Question: I am trying to style some text in my Javafx application by making use of css. The effect I am trying to achieve is something like this:

I have the font, but it is just the effect that I am missing. This is what my '.css' file contains for the text.
'''
.progress-view .title {
-fx-font-family: "Bilbo Swash Caps";
-fx-font-size: 34px;
-fx-text-fill: white;
-fx-blend-mode: darken;
-fx-opacity: 0.8;
-fx-effect: innershadow(gaussian , rgba(0,0,0,0.2),6,0.0,0,2);
}
'''
The effect I have does not look remotely close to this. Also is this achievable by manipulating the effect or something else?
Thanks
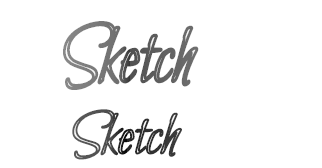
Answer: Using the following I seem to have gotten the text to look like the second one (bottom) which is good enough for me:
'''
.progress-view .title {
-fx-font: 60px "Bilbo Swash Caps";
-fx-fill: white;
-fx-stroke: black;
-fx-stroke-width: 2;
-fx-blend-mode: darken;
}
'''
Would like to see that smokey effect of the other one though, so post any solutions you found. Thanks!